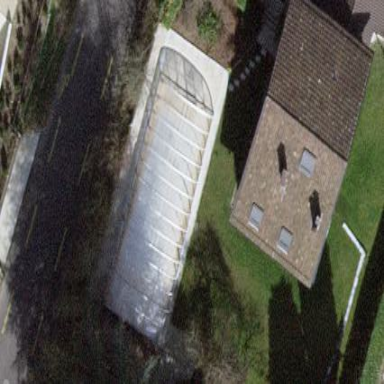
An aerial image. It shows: Garden enclosed by fence.